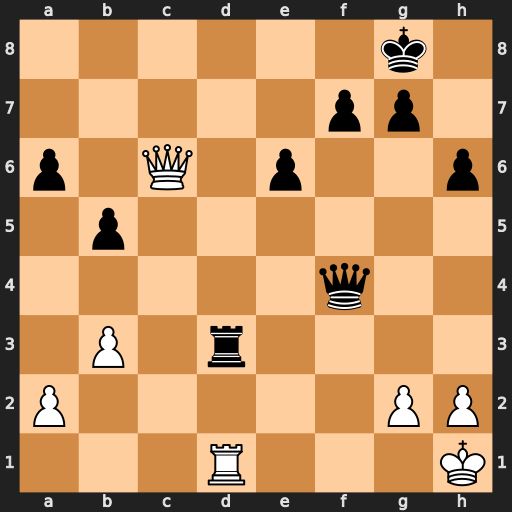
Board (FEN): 6k1/5pp1/p1Q1p2p/1p6/5q2/1P1r4/P5PP/3R3K
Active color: w
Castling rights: -
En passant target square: -
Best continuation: Qc8+ Kh7 Qc2 e5 Qxd3+